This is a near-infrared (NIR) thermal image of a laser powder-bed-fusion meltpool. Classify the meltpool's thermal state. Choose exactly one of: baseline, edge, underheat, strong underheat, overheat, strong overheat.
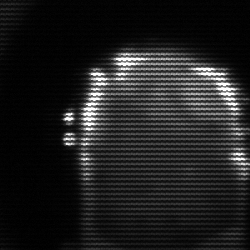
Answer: baseline